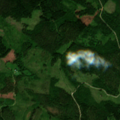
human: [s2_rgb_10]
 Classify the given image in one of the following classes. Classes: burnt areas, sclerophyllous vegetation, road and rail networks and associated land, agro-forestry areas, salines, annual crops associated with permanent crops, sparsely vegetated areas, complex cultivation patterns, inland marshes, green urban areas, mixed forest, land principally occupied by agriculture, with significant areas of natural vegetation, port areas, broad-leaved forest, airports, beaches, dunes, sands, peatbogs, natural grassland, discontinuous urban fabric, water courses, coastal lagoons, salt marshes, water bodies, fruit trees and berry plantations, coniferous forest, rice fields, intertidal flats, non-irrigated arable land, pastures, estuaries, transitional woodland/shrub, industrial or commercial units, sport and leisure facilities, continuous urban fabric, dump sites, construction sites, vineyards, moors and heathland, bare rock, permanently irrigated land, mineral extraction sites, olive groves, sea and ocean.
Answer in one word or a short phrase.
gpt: coniferous forest, mixed forest